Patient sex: F
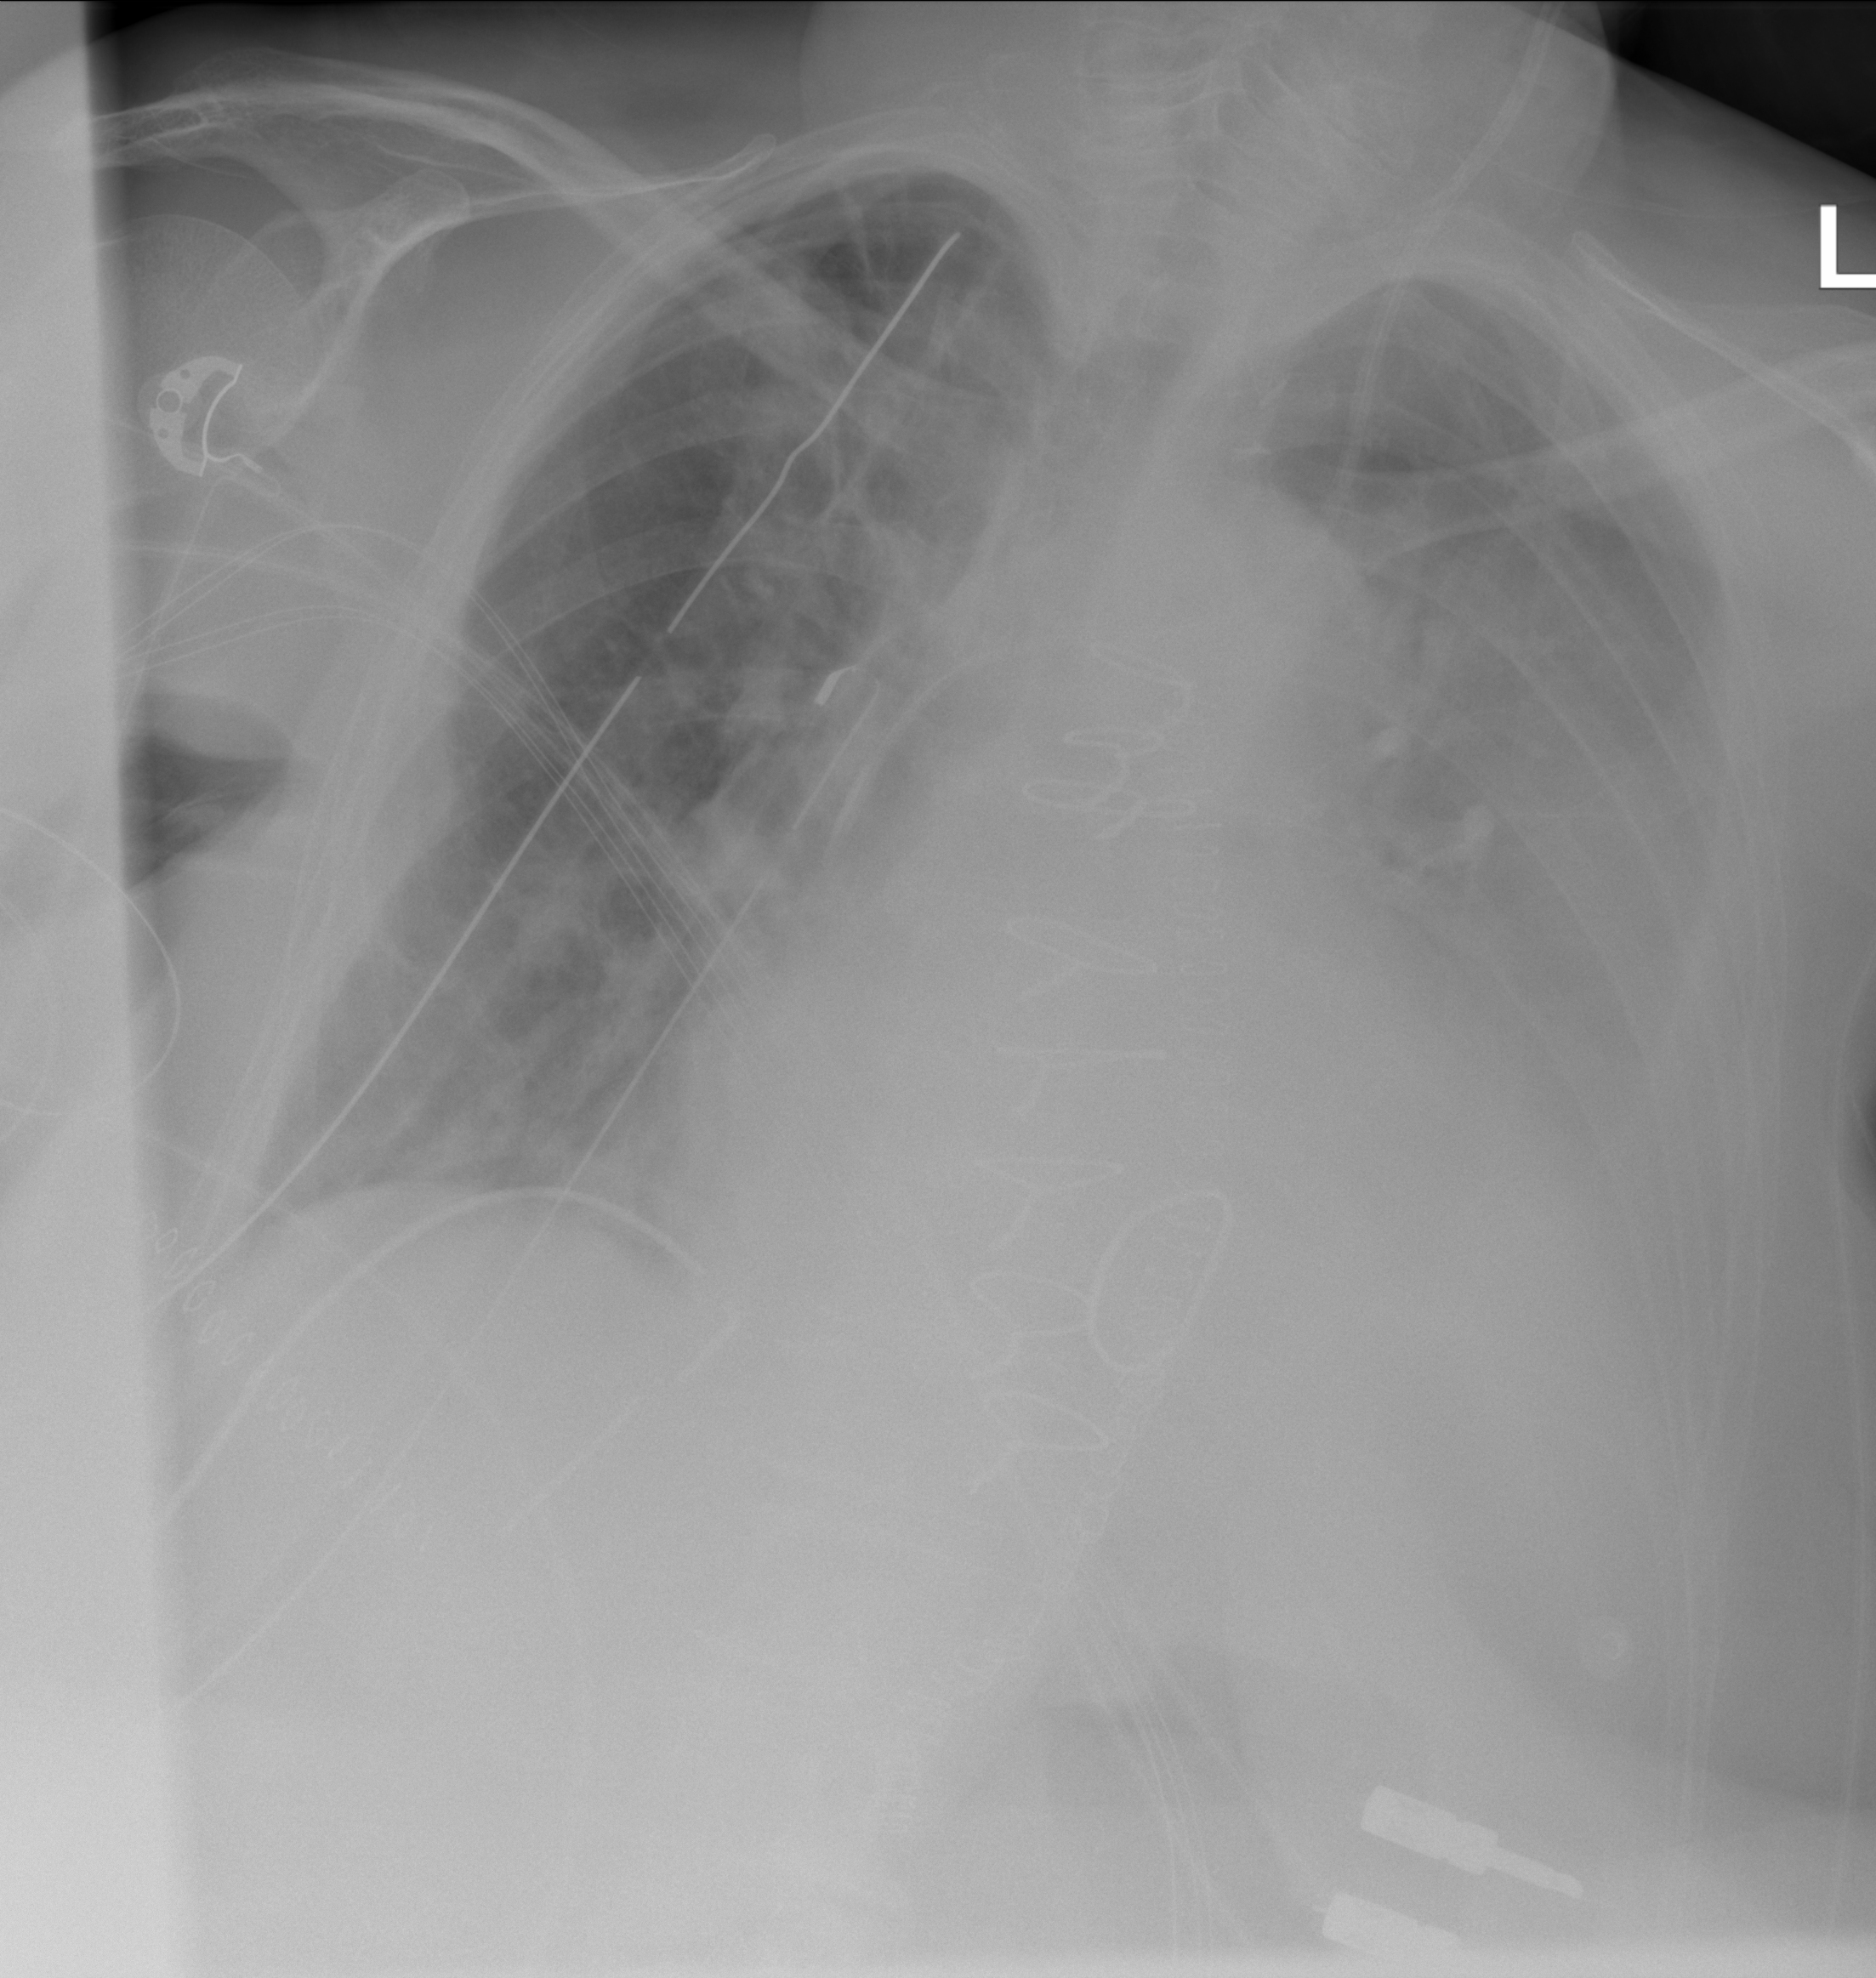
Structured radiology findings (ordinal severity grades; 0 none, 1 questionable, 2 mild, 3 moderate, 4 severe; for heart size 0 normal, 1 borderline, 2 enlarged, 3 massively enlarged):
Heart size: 2
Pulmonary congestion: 0
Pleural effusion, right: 2
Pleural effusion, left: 3
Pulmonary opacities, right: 1
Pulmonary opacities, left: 0
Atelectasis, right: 2
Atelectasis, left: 2